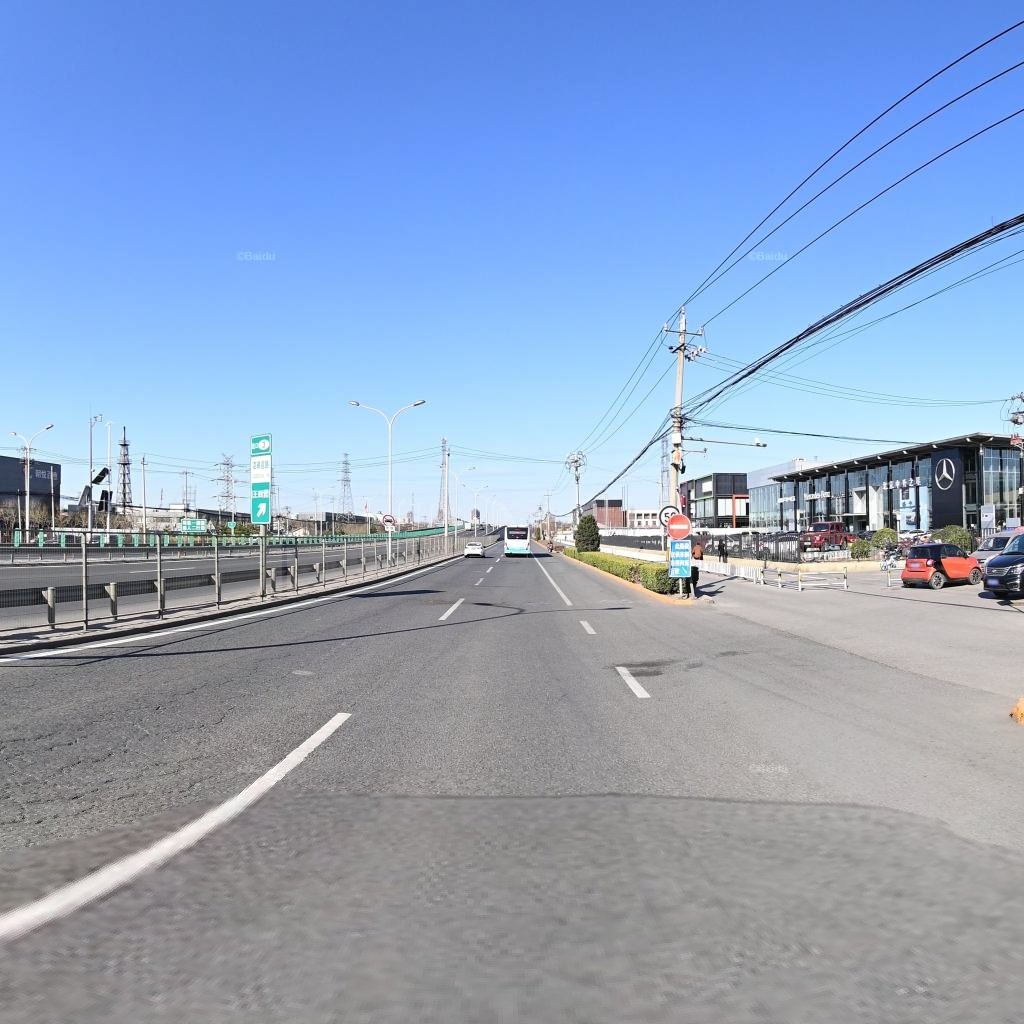
Region: Chaoyang
Road damage annotations: alligator crack